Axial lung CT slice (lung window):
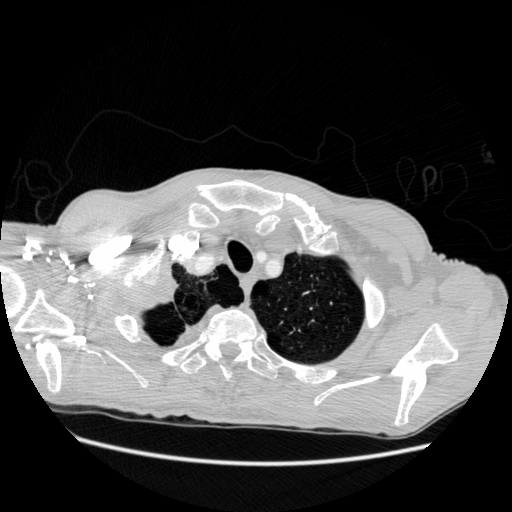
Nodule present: no